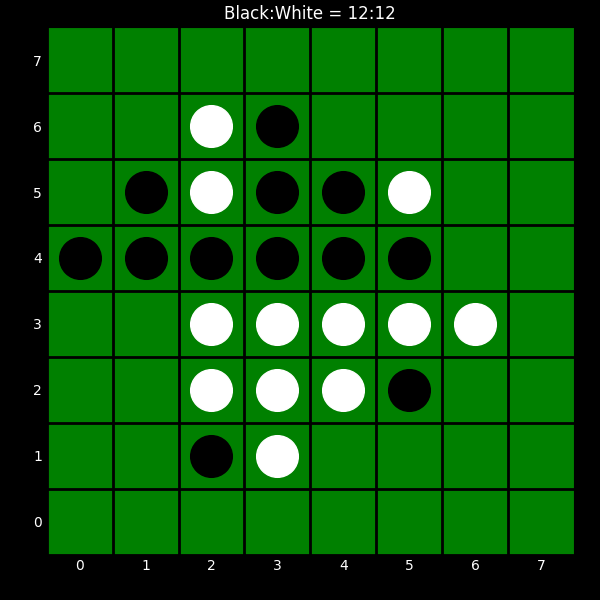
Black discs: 12
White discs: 12